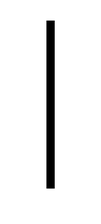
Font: Roboto_Condensed_ExtraLight